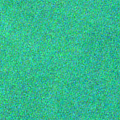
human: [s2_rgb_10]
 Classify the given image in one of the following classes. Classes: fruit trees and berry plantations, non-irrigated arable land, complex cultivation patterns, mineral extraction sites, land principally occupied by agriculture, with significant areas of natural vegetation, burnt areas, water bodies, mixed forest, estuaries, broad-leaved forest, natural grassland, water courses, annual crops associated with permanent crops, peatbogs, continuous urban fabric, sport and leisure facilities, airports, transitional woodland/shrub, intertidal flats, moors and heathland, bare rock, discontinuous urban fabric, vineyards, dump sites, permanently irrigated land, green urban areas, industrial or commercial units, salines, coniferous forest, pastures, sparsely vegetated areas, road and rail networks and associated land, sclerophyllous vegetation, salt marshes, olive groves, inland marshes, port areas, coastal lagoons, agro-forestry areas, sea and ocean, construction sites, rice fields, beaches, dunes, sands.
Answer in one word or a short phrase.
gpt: sea and ocean